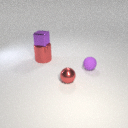
small purple rubber sphere in front of large red metal cylinder